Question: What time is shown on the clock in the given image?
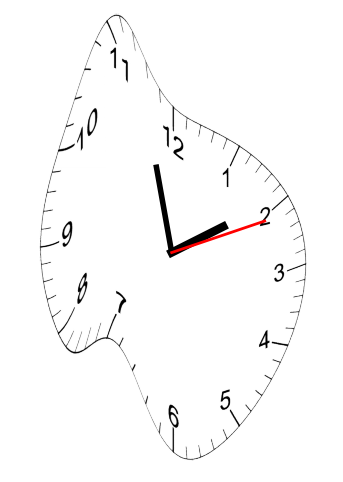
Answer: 01:57:11